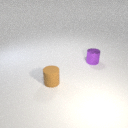
small purple metal cylinder to the right of small brown rubber cylinder